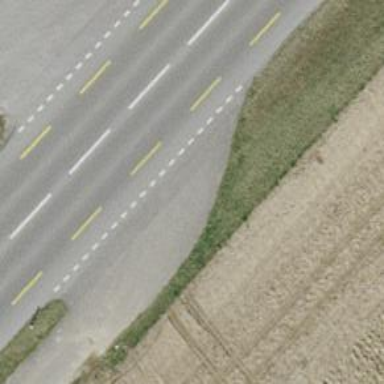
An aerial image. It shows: Asphalt track with grade1 surface.